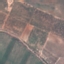
Land use / land cover: PermanentCrop